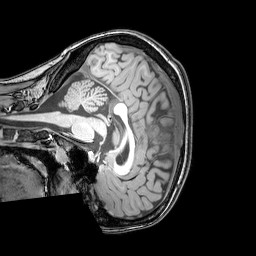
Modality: T1w
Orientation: sagittal
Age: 20
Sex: female
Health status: healthy
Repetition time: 0.081 s
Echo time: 0.037 s